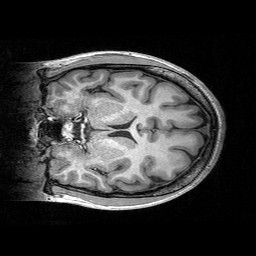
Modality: T1w
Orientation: coronal
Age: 16
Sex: female
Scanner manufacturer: siemens
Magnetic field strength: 3 T
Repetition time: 2.53 s
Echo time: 0.00297 s